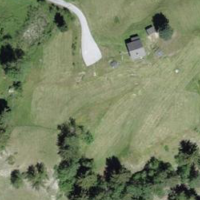
EUNIS habitat code: 26
Species observed at this site:
Lactuca perennis